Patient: sex M, age 71
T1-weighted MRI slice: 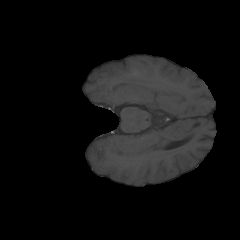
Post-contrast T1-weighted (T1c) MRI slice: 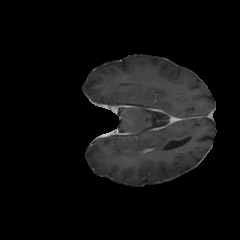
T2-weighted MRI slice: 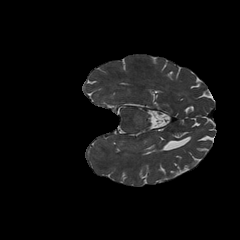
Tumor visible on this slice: no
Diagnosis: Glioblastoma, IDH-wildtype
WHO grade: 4